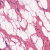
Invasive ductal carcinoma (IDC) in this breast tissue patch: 0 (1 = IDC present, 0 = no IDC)